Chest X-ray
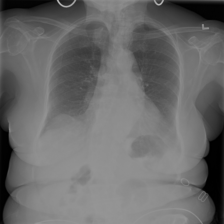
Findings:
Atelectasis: negative
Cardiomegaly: negative
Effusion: negative
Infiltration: negative
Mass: negative
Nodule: negative
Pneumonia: negative
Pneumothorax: negative
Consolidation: negative
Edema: negative
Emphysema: negative
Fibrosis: negative
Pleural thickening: negative
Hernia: negative